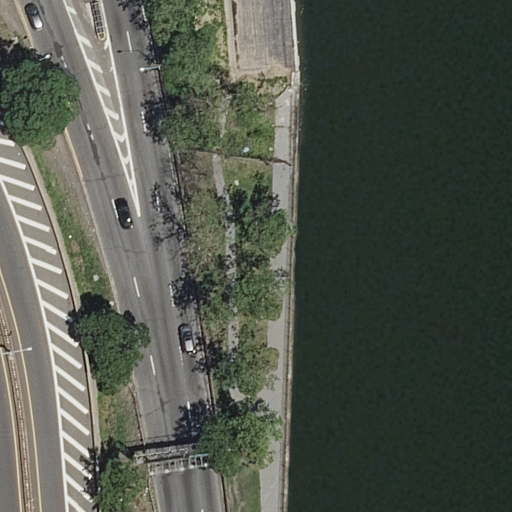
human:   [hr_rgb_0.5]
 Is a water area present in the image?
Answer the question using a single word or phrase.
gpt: yes

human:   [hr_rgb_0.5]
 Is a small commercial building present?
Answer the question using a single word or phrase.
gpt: no

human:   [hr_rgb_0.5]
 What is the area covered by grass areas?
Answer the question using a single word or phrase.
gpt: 993m2

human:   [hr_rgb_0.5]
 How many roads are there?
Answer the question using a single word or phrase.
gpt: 5

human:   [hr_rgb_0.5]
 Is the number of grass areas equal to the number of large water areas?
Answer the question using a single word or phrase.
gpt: yes

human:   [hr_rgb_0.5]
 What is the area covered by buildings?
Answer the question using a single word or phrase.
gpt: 0m2

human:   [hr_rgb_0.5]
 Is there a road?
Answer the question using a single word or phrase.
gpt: yes

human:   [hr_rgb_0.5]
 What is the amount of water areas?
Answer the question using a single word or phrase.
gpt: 1

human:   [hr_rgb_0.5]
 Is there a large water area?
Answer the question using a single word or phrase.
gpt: yes

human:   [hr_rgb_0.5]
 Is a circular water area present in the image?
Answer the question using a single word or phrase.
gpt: no

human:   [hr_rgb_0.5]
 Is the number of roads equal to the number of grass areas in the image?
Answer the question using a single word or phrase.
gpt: no

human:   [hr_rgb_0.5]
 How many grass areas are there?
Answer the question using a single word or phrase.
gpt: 1

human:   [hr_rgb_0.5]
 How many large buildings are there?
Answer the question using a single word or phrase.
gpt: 0

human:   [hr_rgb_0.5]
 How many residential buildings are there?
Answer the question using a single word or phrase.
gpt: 0

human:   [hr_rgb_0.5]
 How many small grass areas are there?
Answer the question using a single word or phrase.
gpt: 0

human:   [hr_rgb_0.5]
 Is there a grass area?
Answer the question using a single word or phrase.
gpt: yes

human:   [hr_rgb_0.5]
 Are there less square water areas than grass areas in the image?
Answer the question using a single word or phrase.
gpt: yes

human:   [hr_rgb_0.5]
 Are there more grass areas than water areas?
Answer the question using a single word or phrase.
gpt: no

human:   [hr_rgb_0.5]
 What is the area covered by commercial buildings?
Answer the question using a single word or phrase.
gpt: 0m2

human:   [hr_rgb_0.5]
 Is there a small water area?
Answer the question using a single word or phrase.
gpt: no

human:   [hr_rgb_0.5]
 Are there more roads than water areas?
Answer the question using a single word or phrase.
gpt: yes

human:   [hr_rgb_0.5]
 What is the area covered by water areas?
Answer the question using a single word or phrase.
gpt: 4450m2

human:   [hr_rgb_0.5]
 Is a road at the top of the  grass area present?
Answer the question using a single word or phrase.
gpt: yes

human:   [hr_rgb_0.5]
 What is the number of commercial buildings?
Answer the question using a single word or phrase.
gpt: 0

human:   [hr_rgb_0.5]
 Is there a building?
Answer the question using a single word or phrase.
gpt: no

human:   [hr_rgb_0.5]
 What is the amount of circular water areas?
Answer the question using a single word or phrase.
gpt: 0

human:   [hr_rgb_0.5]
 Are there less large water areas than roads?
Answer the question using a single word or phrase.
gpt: yes

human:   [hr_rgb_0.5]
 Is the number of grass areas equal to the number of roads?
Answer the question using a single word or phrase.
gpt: no

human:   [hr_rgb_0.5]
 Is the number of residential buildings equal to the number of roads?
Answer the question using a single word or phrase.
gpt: no

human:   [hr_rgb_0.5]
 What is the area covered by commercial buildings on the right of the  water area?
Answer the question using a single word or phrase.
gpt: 0m2

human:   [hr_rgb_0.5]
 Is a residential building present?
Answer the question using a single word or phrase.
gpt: no

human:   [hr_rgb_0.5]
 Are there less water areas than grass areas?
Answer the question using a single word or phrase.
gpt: no

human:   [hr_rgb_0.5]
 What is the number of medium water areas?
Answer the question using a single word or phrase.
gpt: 0

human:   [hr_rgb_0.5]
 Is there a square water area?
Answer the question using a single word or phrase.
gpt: no

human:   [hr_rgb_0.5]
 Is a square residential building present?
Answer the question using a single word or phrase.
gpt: no

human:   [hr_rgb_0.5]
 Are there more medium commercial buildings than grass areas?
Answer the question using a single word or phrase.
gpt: no

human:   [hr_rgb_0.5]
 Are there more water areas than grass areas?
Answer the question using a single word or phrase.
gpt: no

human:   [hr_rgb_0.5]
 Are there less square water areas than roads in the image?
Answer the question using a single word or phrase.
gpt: yes

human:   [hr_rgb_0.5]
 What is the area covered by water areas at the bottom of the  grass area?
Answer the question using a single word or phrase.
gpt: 0m2

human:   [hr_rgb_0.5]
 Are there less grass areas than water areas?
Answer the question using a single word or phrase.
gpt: no

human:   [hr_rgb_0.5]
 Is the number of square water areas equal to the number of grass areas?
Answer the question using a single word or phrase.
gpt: no

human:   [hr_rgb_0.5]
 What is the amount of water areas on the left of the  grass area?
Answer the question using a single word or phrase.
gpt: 0

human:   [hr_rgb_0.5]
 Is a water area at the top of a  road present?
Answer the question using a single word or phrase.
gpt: no

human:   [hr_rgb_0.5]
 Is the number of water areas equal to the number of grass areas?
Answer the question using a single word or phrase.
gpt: yes

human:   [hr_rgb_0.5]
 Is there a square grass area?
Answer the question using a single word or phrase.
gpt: no

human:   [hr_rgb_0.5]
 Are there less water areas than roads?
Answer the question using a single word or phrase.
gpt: yes

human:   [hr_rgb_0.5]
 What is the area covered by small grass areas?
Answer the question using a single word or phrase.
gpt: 0m2

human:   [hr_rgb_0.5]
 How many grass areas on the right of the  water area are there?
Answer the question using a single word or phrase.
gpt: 0

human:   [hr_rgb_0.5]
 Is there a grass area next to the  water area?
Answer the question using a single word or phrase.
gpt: yes

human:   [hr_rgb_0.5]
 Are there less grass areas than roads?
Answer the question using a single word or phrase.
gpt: yes

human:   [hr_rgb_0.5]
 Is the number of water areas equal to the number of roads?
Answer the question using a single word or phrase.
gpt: no

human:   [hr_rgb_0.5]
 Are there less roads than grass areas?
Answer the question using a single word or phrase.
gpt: no

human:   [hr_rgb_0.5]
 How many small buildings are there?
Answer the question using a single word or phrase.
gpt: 0

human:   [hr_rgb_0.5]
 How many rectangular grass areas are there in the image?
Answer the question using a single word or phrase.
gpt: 0

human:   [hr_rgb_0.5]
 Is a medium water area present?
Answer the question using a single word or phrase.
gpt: no

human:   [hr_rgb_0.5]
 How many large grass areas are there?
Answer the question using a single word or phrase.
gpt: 1

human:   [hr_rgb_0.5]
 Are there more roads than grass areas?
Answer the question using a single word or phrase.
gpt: yes

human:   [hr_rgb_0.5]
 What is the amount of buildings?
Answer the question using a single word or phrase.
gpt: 0

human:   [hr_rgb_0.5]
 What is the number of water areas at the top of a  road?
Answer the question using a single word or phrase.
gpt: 0

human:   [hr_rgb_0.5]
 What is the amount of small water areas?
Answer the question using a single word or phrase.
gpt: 0

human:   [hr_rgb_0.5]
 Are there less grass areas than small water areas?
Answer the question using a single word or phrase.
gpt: no

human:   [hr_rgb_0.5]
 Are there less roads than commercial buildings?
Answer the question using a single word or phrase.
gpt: no

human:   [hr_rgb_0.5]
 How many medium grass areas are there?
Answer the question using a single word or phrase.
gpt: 0

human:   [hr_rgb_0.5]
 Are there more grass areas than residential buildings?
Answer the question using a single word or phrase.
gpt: yes